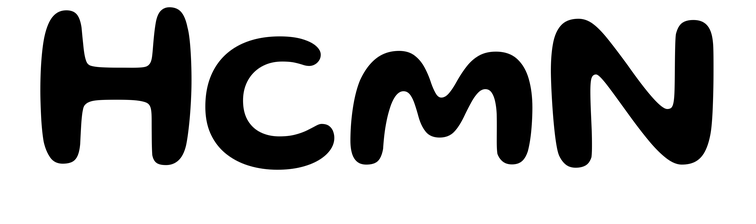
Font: Gluten_Medium